Question: Basically I have two pieces of text and an image.
'''
<div class="container">
<span class="title">Text</span>
<img src="an_image.png" />
<span class="note">Other Text</span>
</div>
'''
I want all the elements to be at the bottom of the container div, the title to aligned to the left, and the note all the way to the right. The image will be right next to the title and aligned to the bottom of the title text. So far the only way I have gotten this to work is by using relative/absolute position. Is there a way to do this with CSS?
Here is an image of what I am trying to accomplish. I can change the width and height of the container and the title, image, and notes will align properly to the bottom, left, and right just like so:

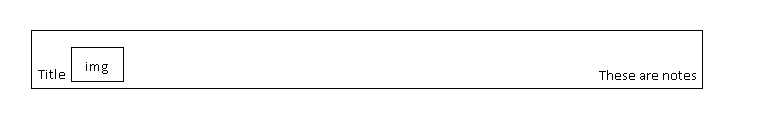
Answer: Try this
'''
<style type="text/css">
.container { vertical-align: baseline; position: relative; border: solid 1px Gray; }
.note { position: absolute; right: 0; bottom: 0; }
</style>
<div class="container">
<span class="title">Text</span>
<img src="an_image.png" height="100" width="100" />
<span class="note">Other Text</span>
</div>
'''
Sorry, Updated solution... Here's the working <URL>